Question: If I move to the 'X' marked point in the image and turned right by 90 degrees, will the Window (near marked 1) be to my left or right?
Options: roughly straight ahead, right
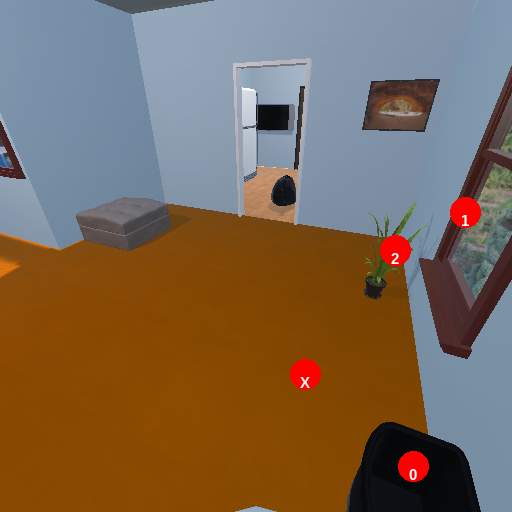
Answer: roughly straight ahead